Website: home-depot
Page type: receipt
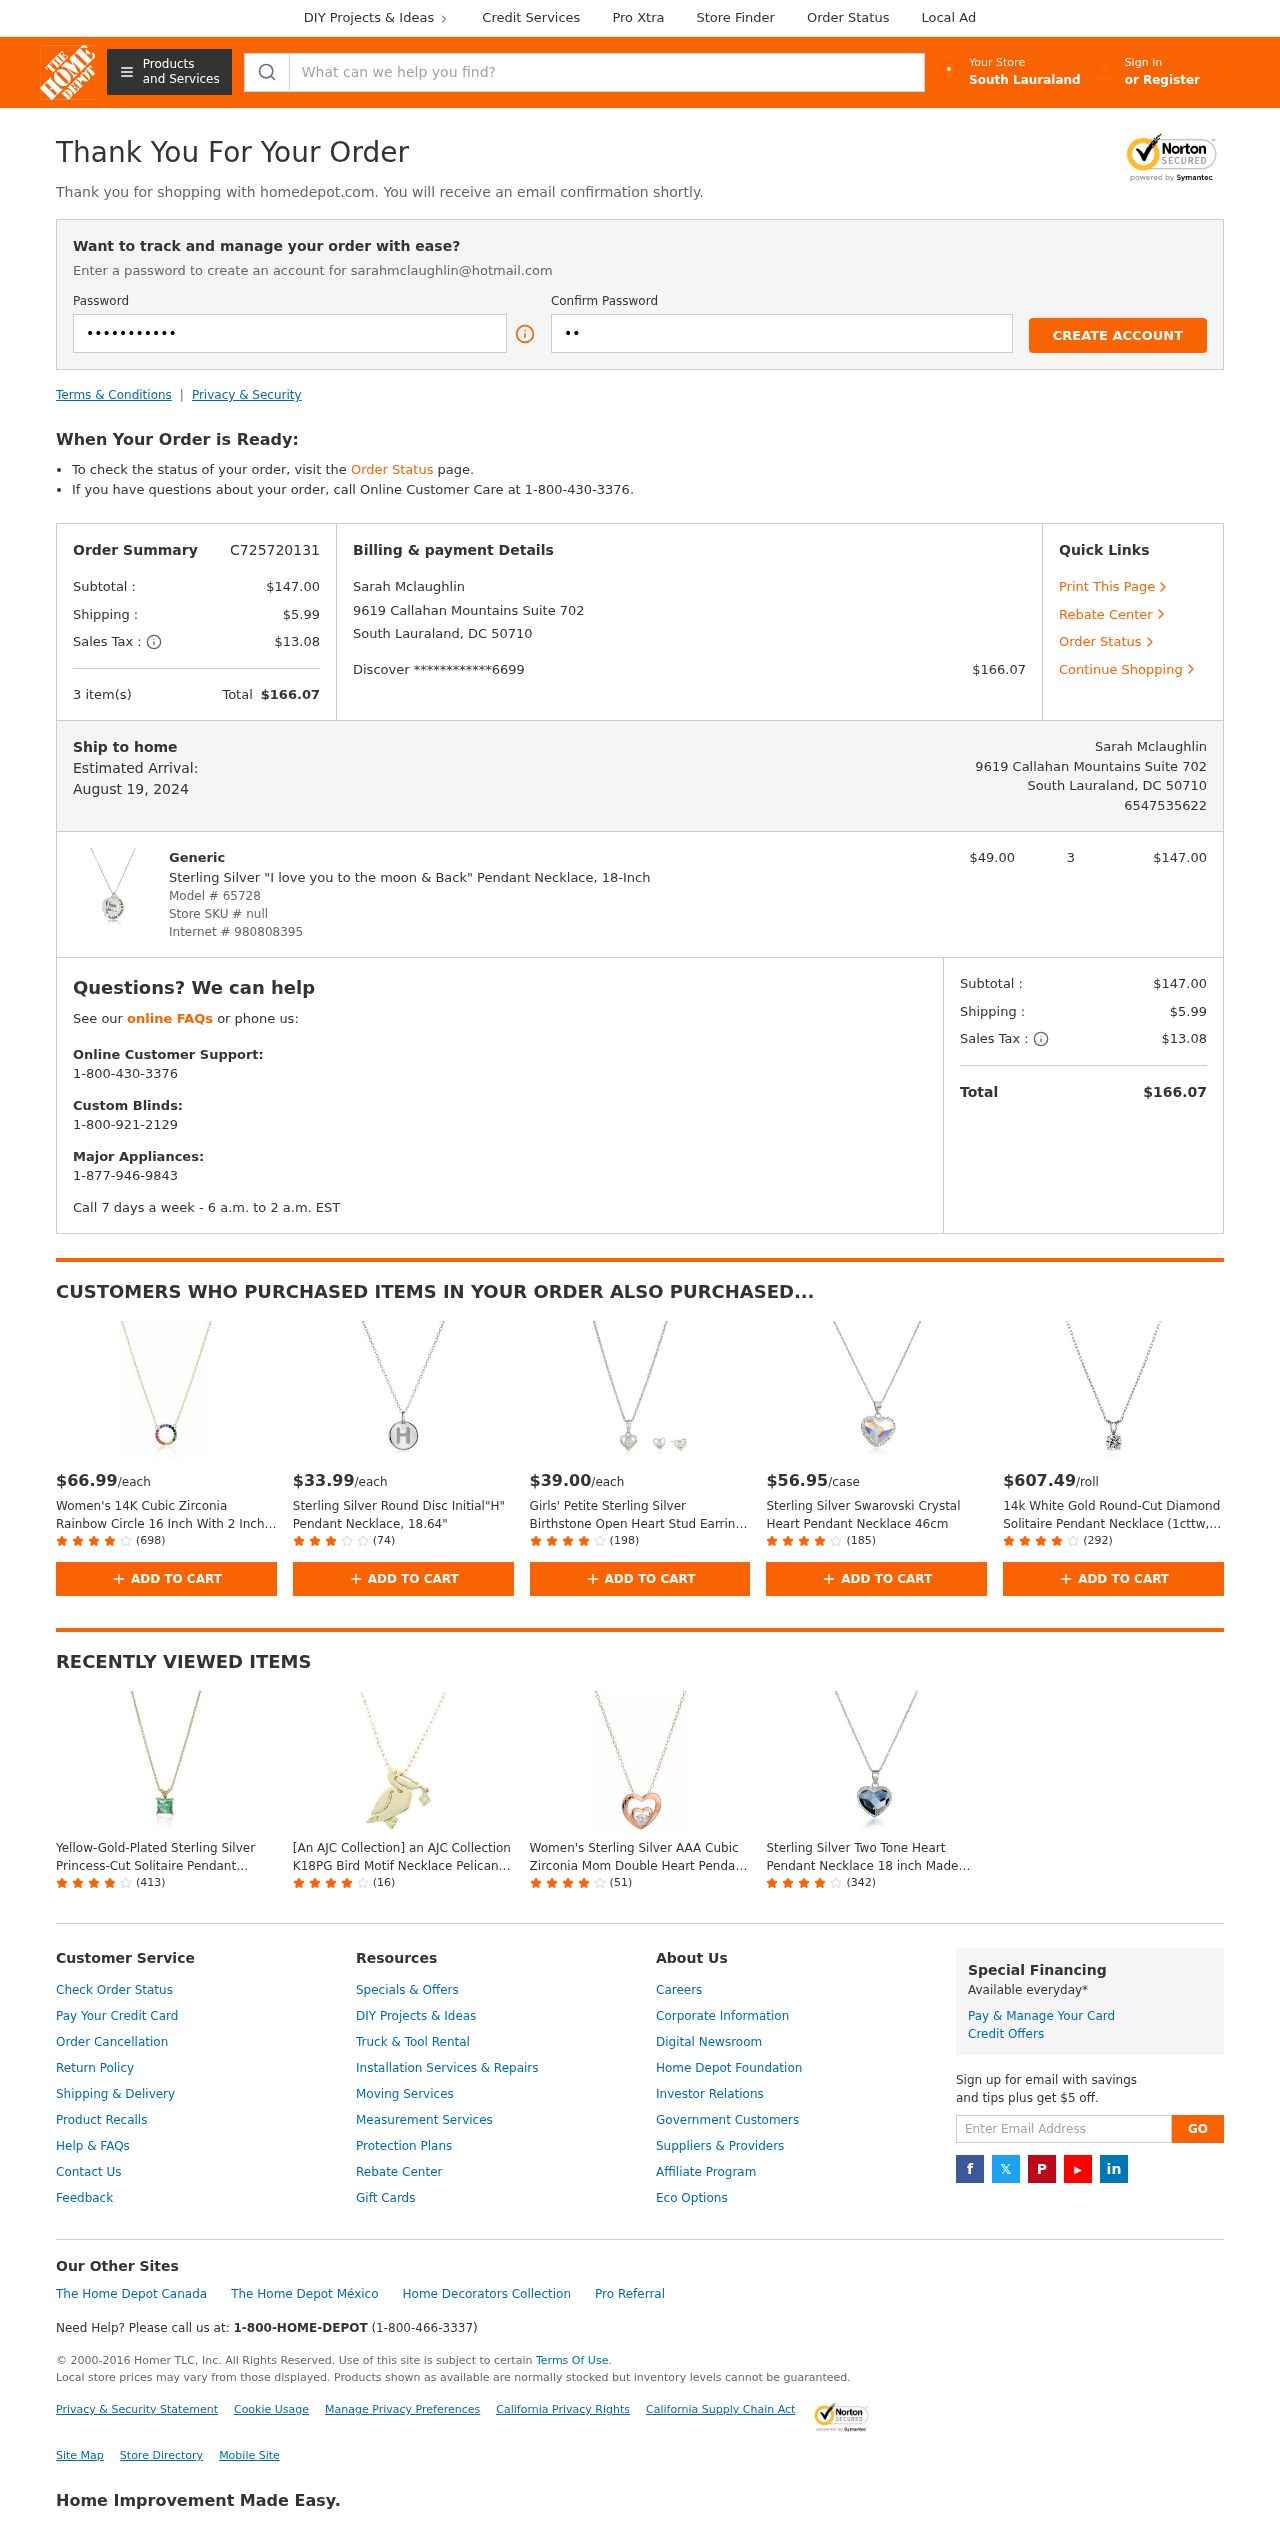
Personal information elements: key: PII_CARD_LAST4
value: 6699
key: PII_CARD_TYPE
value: Discover
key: PII_CITY
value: South Lauraland
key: PII_EMAIL
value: sarahmclaughlin@hotmail.com
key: PII_FULLNAME
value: Sarah Mclaughlin
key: PII_PHONE
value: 6547535622
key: PII_STREET
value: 9619 Callahan Mountains Suite 702
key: PII_CITY_STATE_ZIP
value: South Lauraland, DC 50710
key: PII_FULLNAME2
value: Sarah Mclaughlin
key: PII_POSTCODE
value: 50710
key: PII_STATE_ABBR
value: DC
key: PII_STATE
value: DC
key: PII_POSTCODE_FULL
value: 50710
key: PII_CITY_STATE
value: South Lauraland, DC
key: PII_POSTCODE_NUMERIC
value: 50710
Product elements: key: PRODUCT1_BRAND
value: Generic
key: PRODUCT1_NAME
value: Sterling Silver "I love you to the moon & Back" Pendant Necklace, 18-Inch
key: PRODUCT1_PRICE
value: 49
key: PRODUCT1_QUANTITY
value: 3
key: PRODUCT2_PRICE
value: $66.99
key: PRODUCT2_NAME
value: Women's 14K Cubic Zirconia Rainbow Circle 16 Inch With 2 Inch Extender Pendant Necklace, Yellow Gold
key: PRODUCT2_NUM_RATINGS
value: (698)
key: PRODUCT3_PRICE
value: $33.99
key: PRODUCT3_NAME
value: Sterling Silver Round Disc Initial"H" Pendant Necklace, 18.64"
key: PRODUCT3_NUM_RATINGS
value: (74)
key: PRODUCT4_PRICE
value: $39.00
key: PRODUCT4_NAME
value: Girls' Petite Sterling Silver Birthstone Open Heart Stud Earrings and 16" Pendant Necklace Jewelry S
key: PRODUCT4_NUM_RATINGS
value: (198)
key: PRODUCT5_PRICE
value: $56.95
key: PRODUCT5_NAME
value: Sterling Silver Swarovski Crystal Heart Pendant Necklace 46cm
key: PRODUCT5_NUM_RATINGS
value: (185)
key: PRODUCT6_PRICE
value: $607.49
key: PRODUCT6_NAME
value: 14k White Gold Round-Cut Diamond Solitaire Pendant Necklace (1cttw, K-L Color, I1-I2 Clarity), 18"
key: PRODUCT6_NUM_RATINGS
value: (292)
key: PRODUCT7_NAME
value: Yellow-Gold-Plated Sterling Silver Princess-Cut Solitaire Pendant Necklace made with Swarovski Zirco
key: PRODUCT7_NUM_RATINGS
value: (413)
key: PRODUCT8_NAME
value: [An AJC Collection] an AJC Collection K18PG Bird Motif Necklace Pelican Natural Diamonds with ajn02
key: PRODUCT8_NUM_RATINGS
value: (16)
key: PRODUCT9_NAME
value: Women's Sterling Silver AAA Cubic Zirconia Mom Double Heart Pendant Necklace, Rose Gold, One Size
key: PRODUCT9_NUM_RATINGS
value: (51)
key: PRODUCT10_NAME
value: Sterling Silver Two Tone Heart Pendant Necklace 18 inch Made with Swarovski Elements, Sterling Silve
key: PRODUCT10_NUM_RATINGS
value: (342)
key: PRODUCT_MODEL_NUMBER
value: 65728
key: PRODUCT_INTERNET_NUMBER
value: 980808395
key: PRODUCT1_LINE_TOTAL
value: $147.00
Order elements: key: ORDER_ID
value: C725720131
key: ORDER_SUBTOTAL
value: $147.00
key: ORDER_SHIPPING_COST
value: $5.99
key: ORDER_TAX
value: $13.08
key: ORDER_NUM_ITEMS
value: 3 item(s)
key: ORDER_TOTAL
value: $166.07
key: ORDER_DELIVERY_DATE
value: August 19, 2024
Search elements: key: HEADER_SEARCH
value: What can we help you find?
Other elements: key: STORE_SKU
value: null